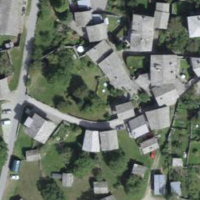
EUNIS habitat code: 54
Species observed at this site:
Chelidonium majus